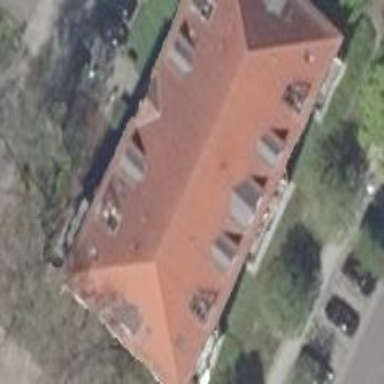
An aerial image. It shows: Hipped roof apartment building.